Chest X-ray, AP view. Patient: 68 years old, sex F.
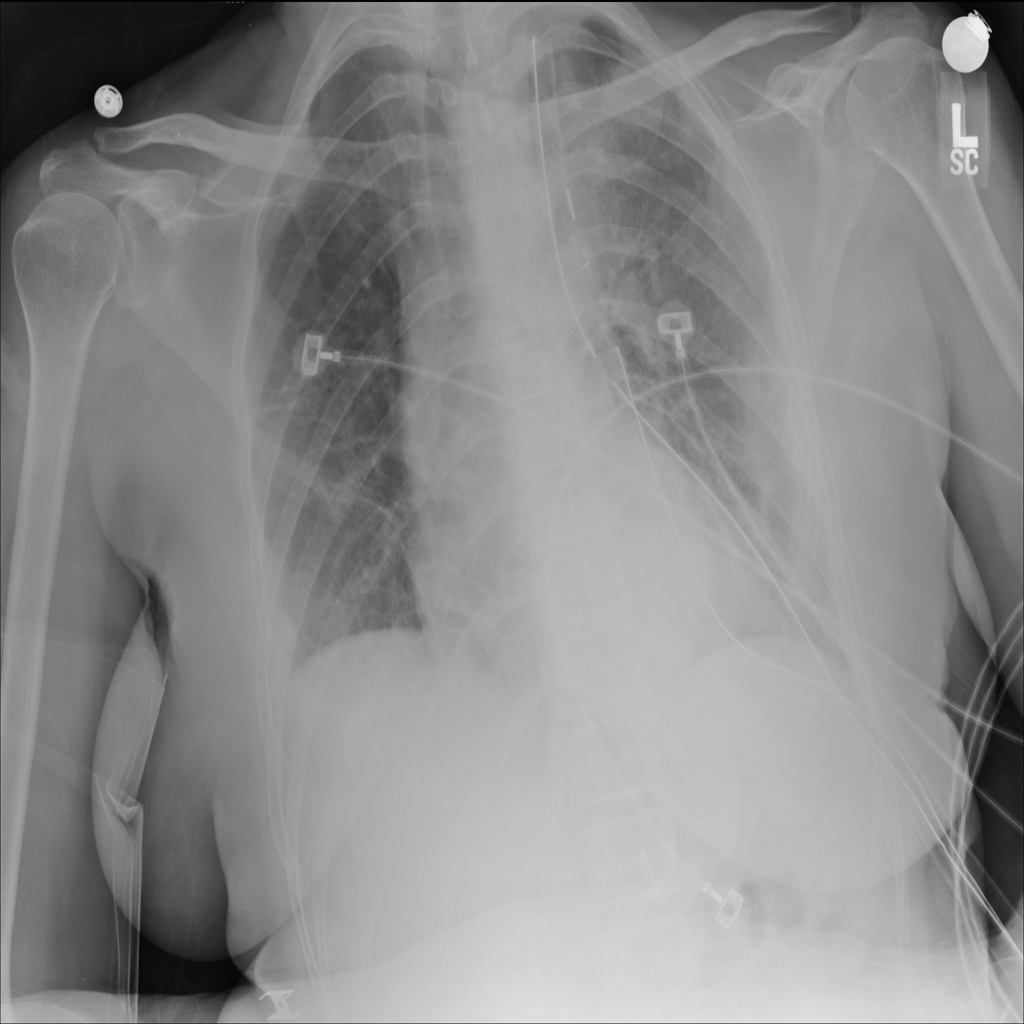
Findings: Pneumothorax